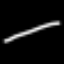
Label: line